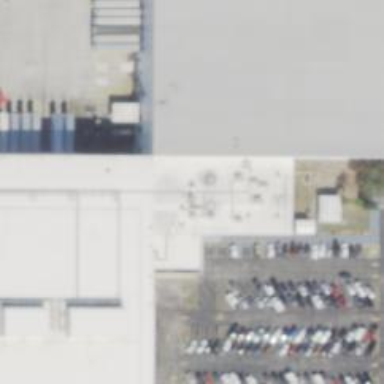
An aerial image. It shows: Parking space.